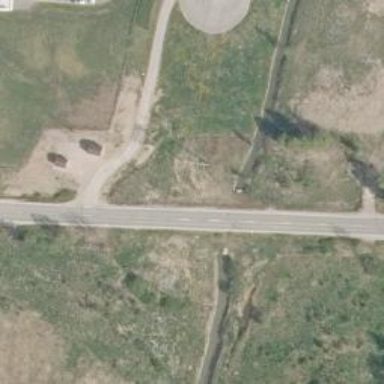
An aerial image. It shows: Culvert tunnel.